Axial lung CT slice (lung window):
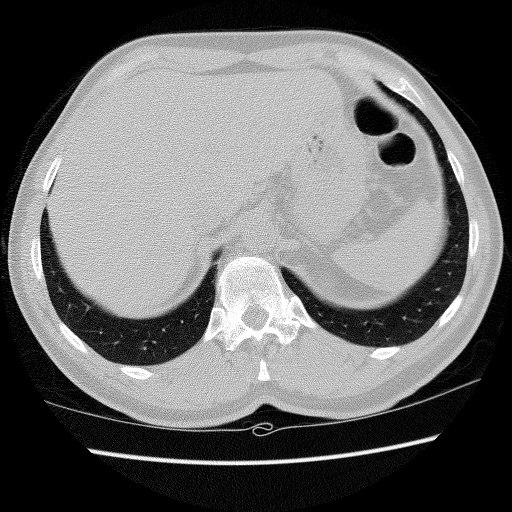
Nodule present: no